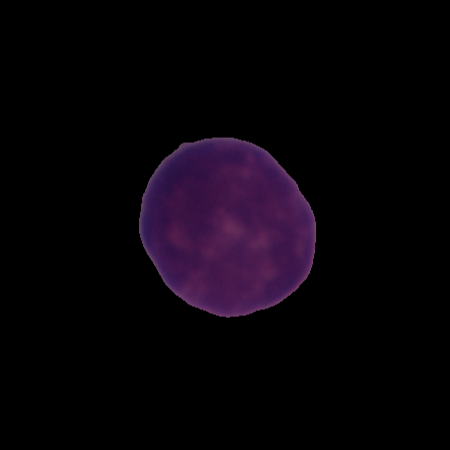
Label: healthy